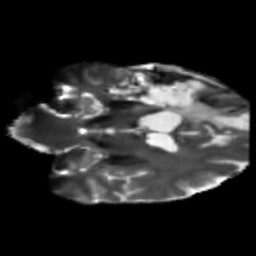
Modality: T2w
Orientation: coronal
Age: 49
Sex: male
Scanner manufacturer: siemens
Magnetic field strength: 3 T
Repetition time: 5.25 s
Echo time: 0.08 s